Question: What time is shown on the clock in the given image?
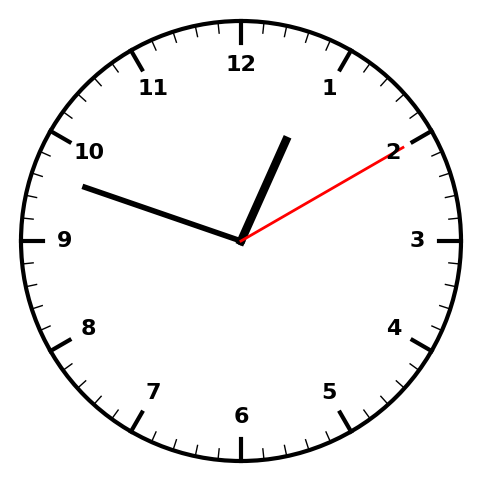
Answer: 12:48:10